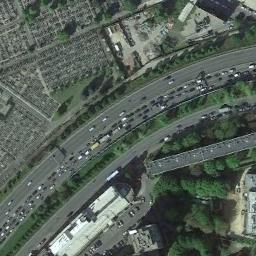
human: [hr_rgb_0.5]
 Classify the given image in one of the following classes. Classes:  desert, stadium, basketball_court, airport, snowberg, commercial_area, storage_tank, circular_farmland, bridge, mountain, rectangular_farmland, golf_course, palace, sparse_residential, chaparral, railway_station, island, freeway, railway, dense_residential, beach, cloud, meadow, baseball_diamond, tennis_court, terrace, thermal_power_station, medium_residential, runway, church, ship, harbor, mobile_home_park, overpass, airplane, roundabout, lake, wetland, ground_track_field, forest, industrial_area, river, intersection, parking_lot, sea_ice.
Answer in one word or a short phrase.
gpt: freeway